Field crop: tomato
Growth stage: 1
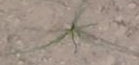
Species: cyperus